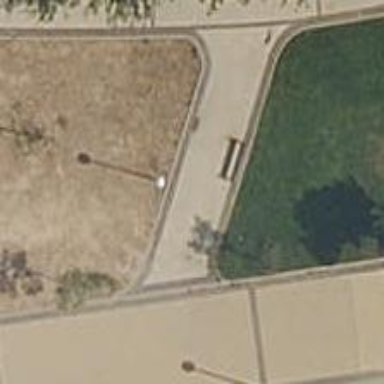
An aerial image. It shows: Brown bench in the vicinity.